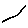
Label: line